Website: slack
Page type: payment
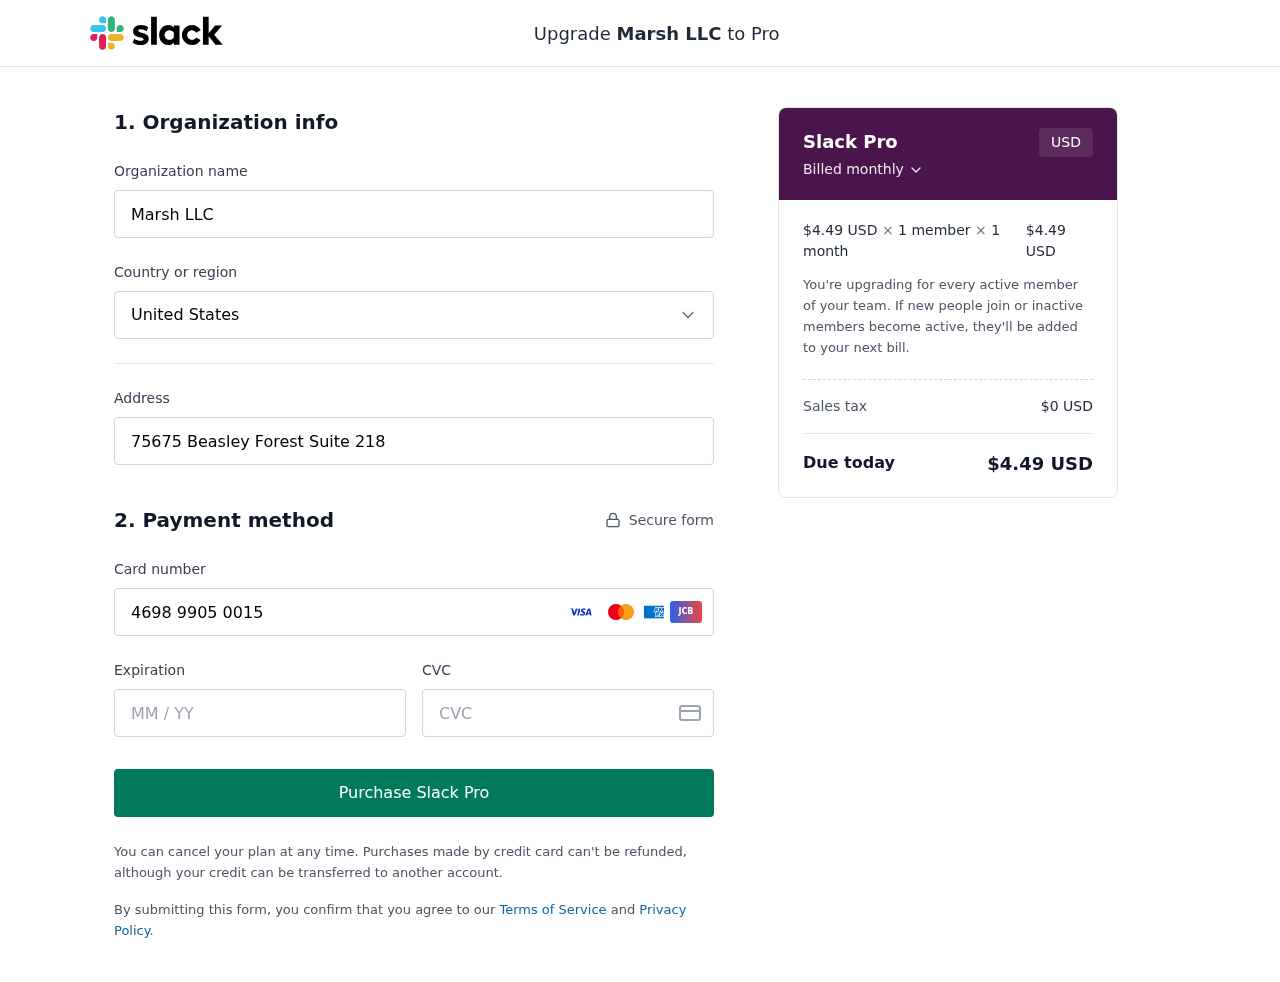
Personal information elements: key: PII_CARD_CVV
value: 808
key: PII_CARD_EXPIRY
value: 02/28
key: PII_CARD_NUMBER
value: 4698 9905 0015 9679
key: PII_COMPANY
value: Marsh LLC
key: PII_COUNTRY
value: United States
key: PII_STREET
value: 75675 Beasley Forest Suite 218
Product elements: key: PRODUCT1_PRICE
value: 4.49
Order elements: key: ORDER_SUBTOTAL
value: $4.49 USD
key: ORDER_TAX
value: $0 USD
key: ORDER_TOTAL
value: $4.49 USD